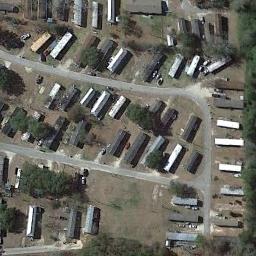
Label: mobile_home_park